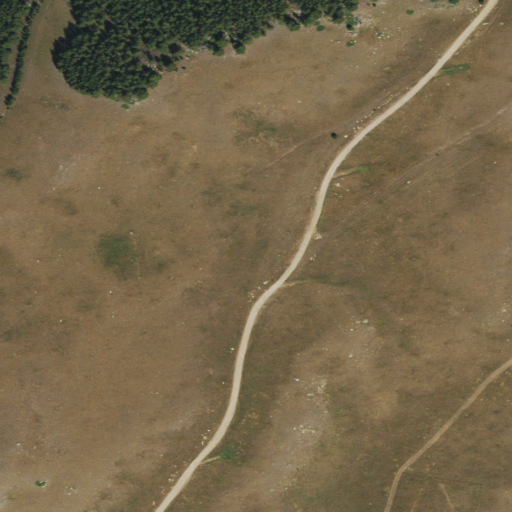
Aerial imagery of plain(s) in Wyoming named Big Goose Park containing grassland, evergreen forest, and shrub